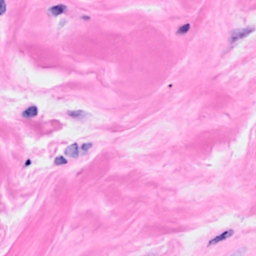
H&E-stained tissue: Breast